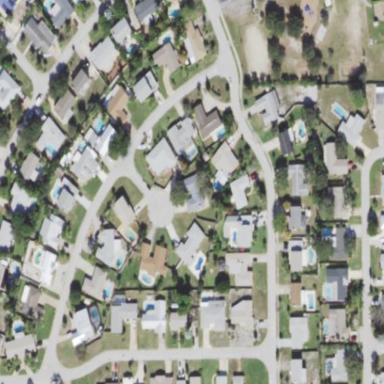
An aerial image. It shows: Single-family residential area.